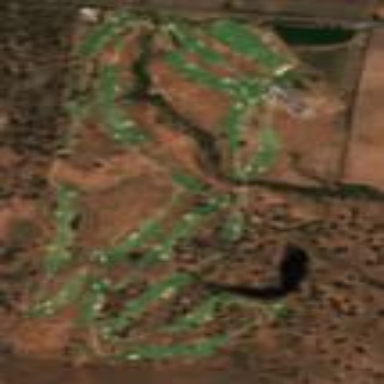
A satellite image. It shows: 18-hole golf course categorized under leisure land.